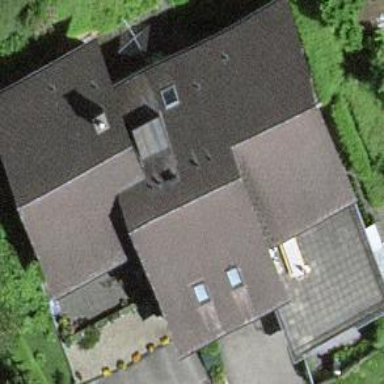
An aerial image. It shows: Residential building.